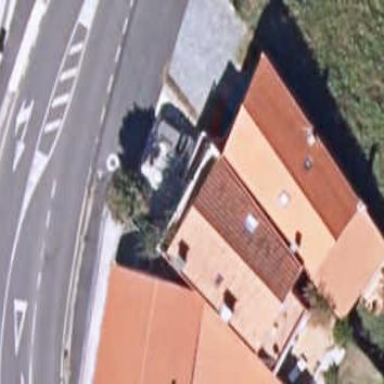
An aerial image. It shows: Simple and straightforward house.